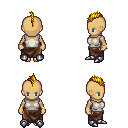
a pixel art fantasy rpg character, female body template, human, tanned skin, white sleeveless shirt, robe skirt, blonde mohawk hairstyle, bracelets, metal boots, four views (front, back, left, right), 2x2 character sprite sheet, small pixel art, hard edges, no anti-aliasing